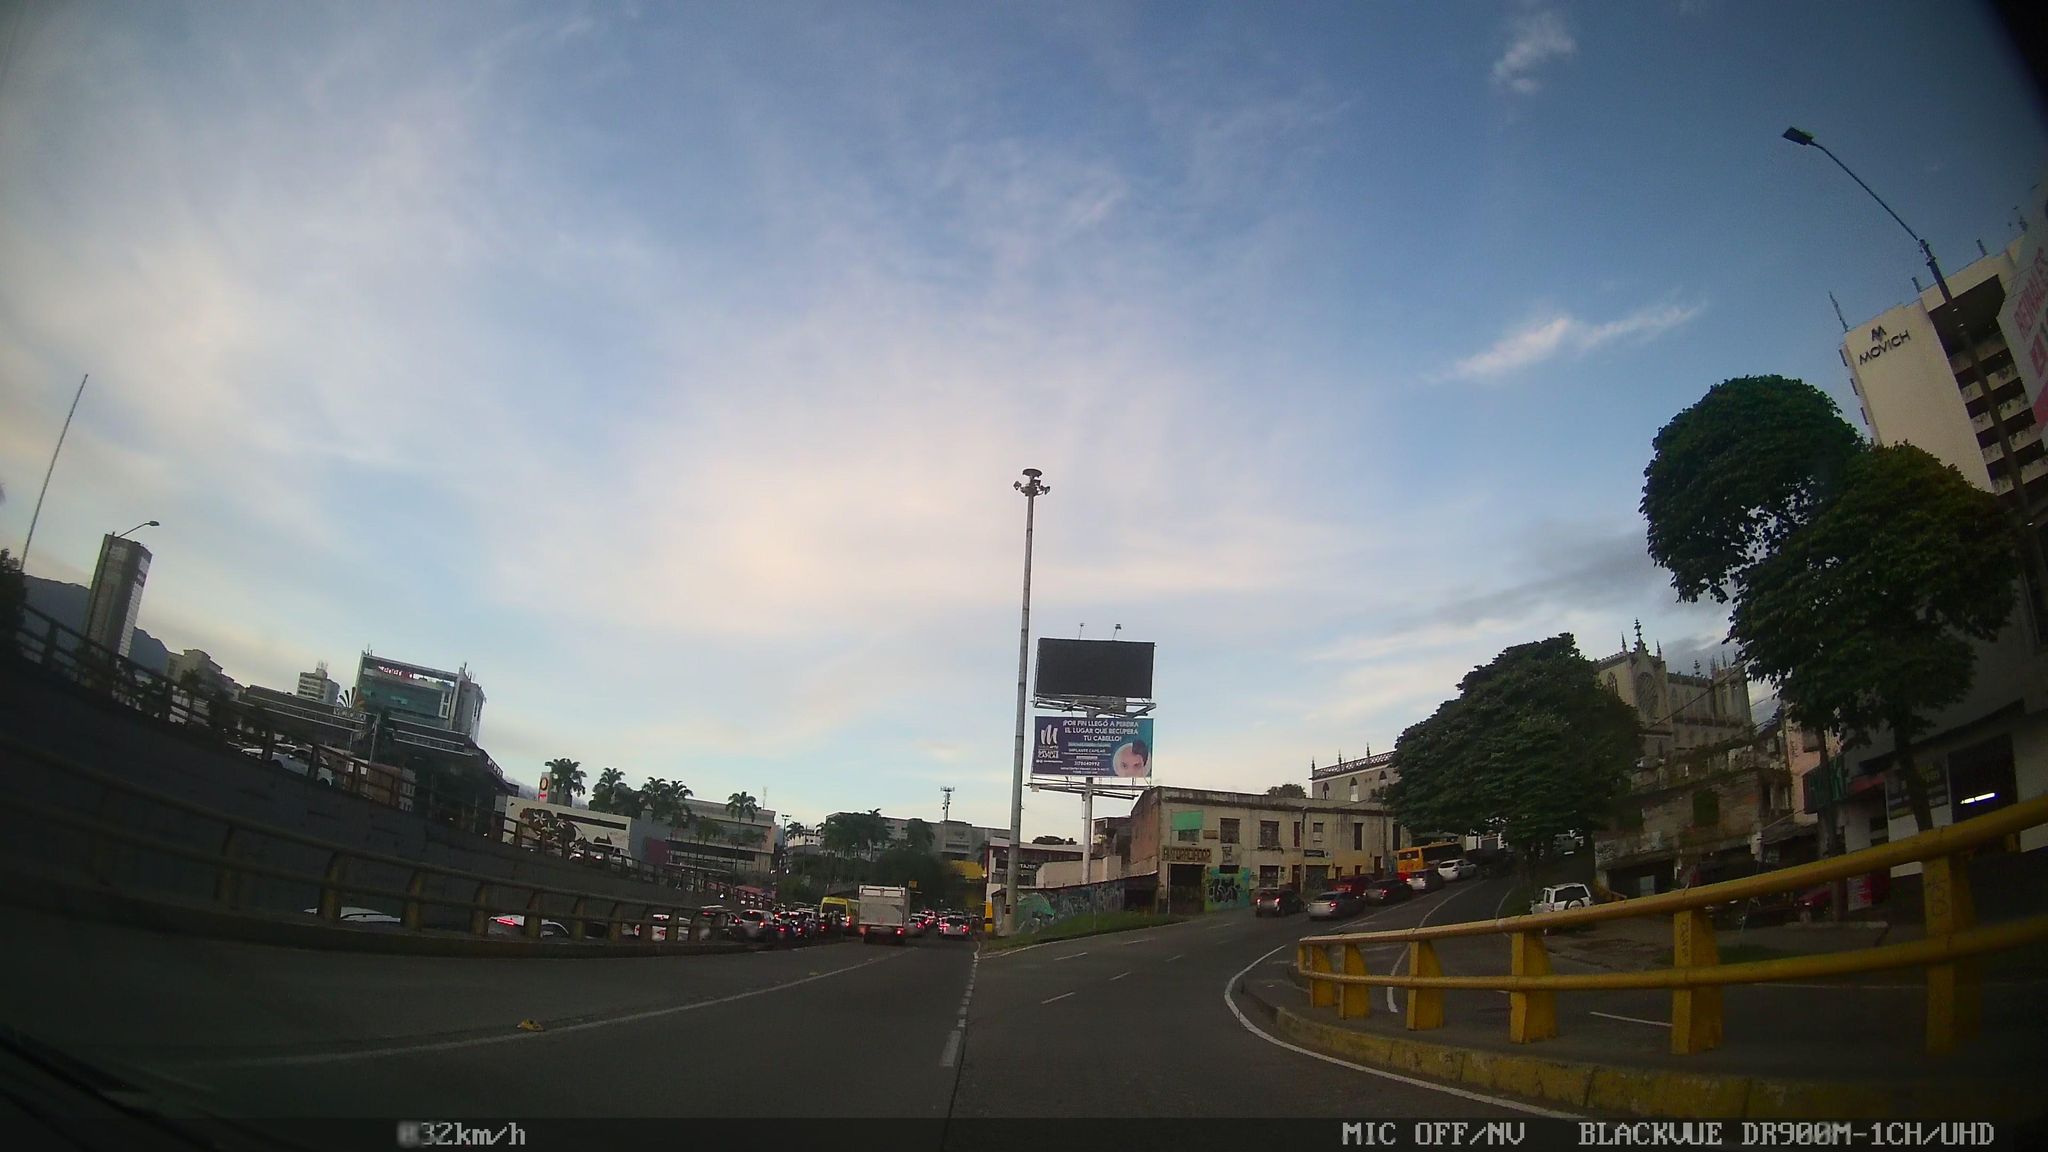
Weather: clear
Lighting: day
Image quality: good
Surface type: driving surface
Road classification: tertiary
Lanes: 3
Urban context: urban centre
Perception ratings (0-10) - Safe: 2.26, Lively: 6.87, Beautiful: 5.67, Boring: 2.44, Depressing: 6.37, Wealthy: 0.75